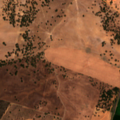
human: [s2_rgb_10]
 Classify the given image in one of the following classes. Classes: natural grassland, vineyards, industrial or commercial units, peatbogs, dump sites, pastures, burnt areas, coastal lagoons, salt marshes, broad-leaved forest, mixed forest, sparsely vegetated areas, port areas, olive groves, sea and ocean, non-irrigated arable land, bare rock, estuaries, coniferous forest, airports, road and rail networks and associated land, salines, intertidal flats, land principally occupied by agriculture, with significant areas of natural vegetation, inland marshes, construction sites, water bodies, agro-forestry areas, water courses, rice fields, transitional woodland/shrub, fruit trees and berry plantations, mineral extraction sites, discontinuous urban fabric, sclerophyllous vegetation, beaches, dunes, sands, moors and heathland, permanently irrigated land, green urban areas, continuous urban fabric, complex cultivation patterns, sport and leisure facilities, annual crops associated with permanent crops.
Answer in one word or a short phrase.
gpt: rice fields, pastures, agro-forestry areas, broad-leaved forest, transitional woodland/shrub